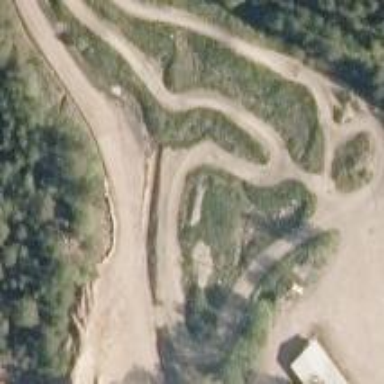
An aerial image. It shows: Motocross raceway road.